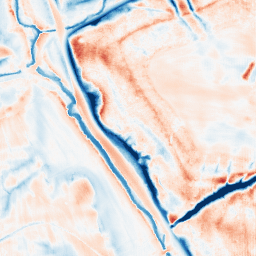
Category: edge_preserving
Decomposition family: guided
Decomposition parameters: radius: 8
eps: 0.1
Upsampling method: fft_zeropad
Upsampling parameters: scale: 4
Upsampling scale: 4